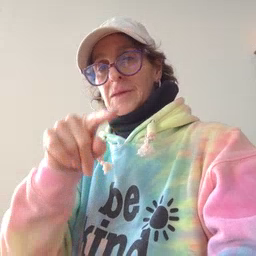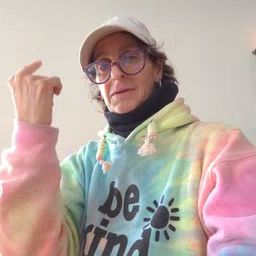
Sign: black